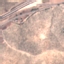
Land use / land cover class: PermanentCrop